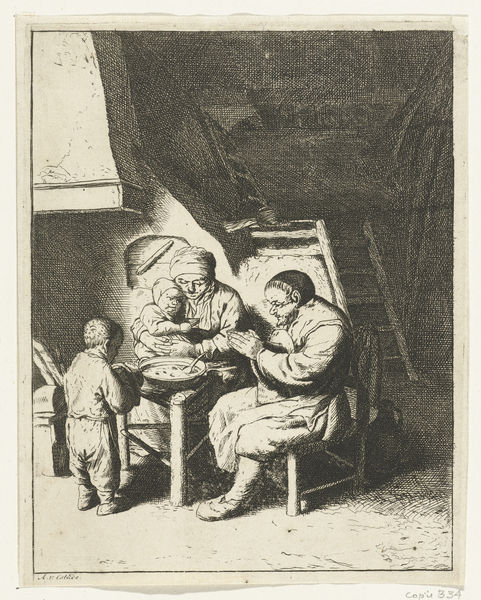
Titel: Gezin aan tafel voor de maaltijd
Künstler: Adriaen van Ostade
Standort: Amsterdam
Institution: Rijksmuseum
Schlagwörter: mann, frau, licht, stuhl, tisch, zeichnung, haube, teller, signatur, familie, kind, mutter, vater, kamin, kinder, topf, leiter, essen, löffel, junge, radierung, beten, mahlzeit, stall, suppe, nummeriert, armut, famile, colbert, ostade, nummerier, essensgebet